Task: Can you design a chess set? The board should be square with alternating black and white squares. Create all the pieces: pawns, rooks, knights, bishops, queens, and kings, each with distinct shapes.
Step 4659:
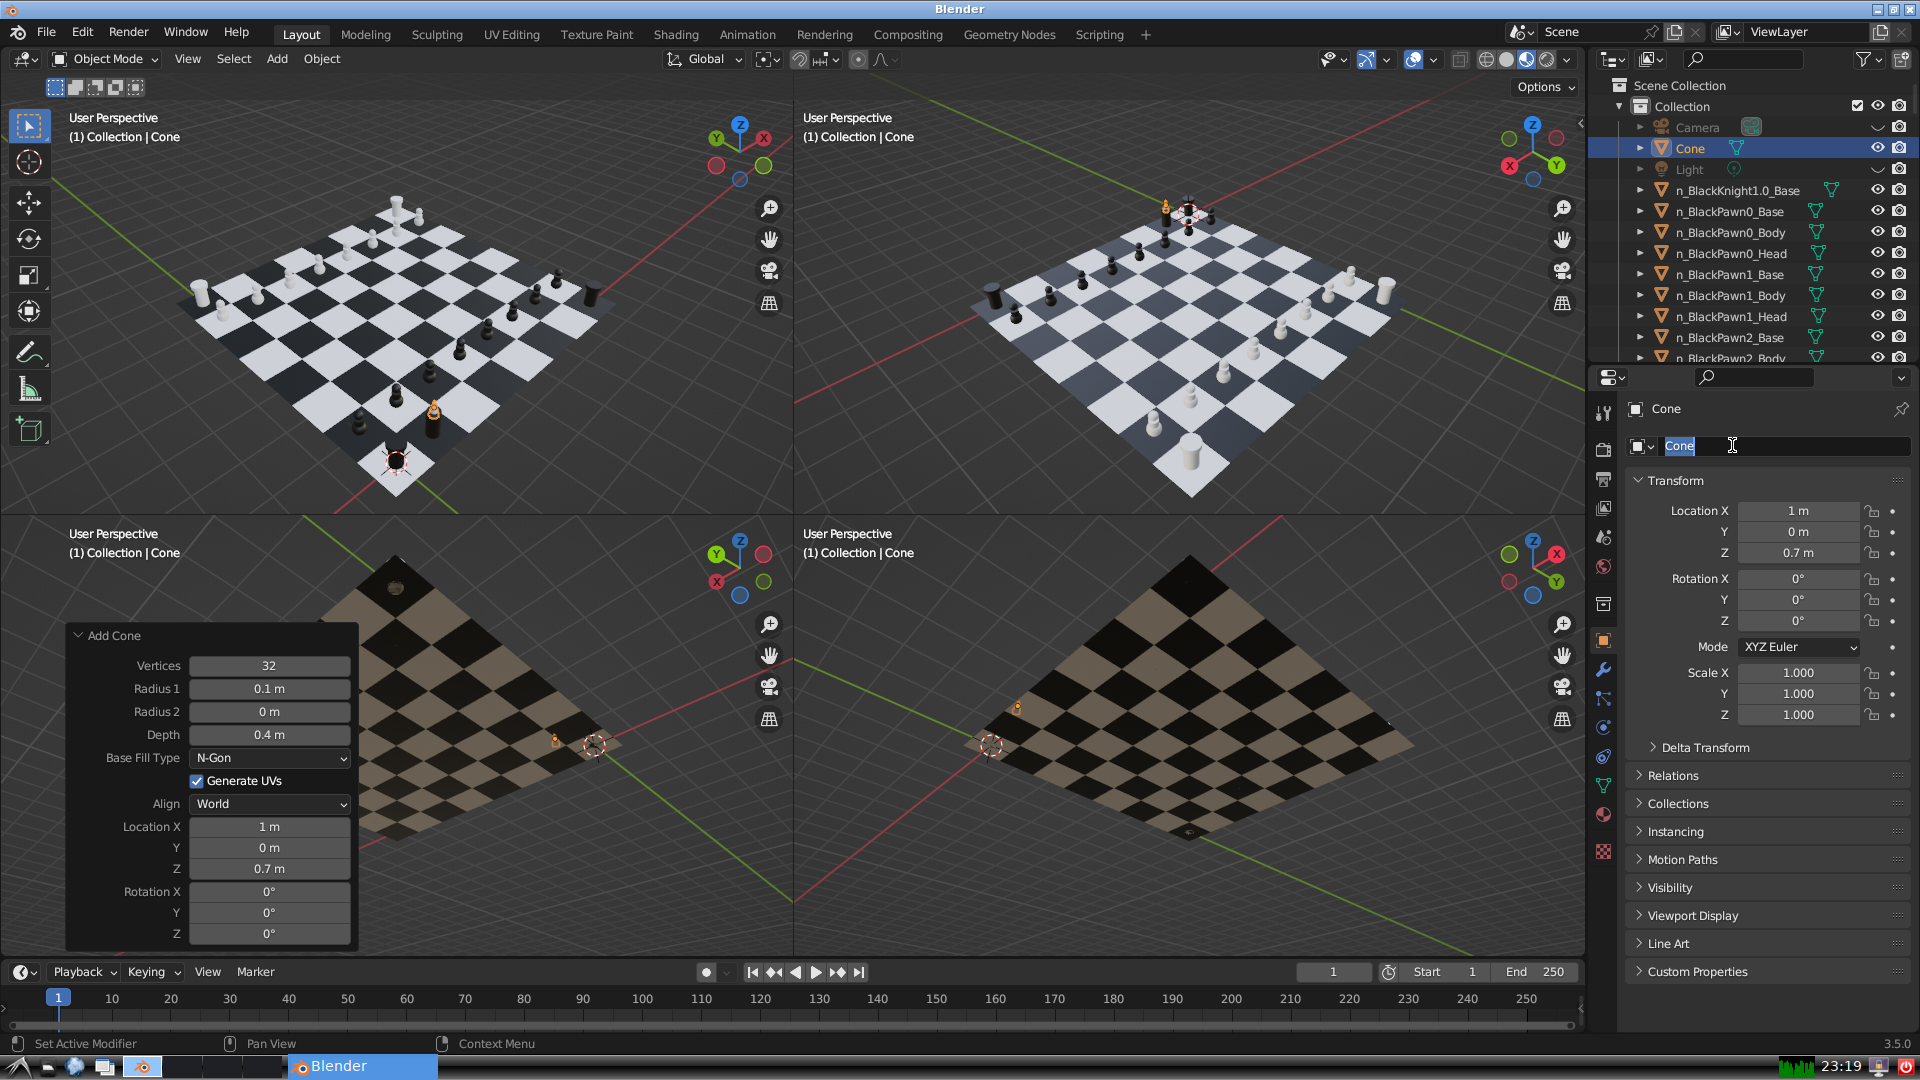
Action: input_text: n_BlackKnight1.0_Head